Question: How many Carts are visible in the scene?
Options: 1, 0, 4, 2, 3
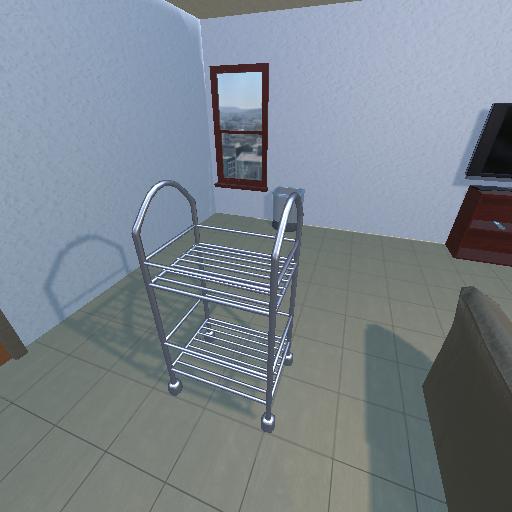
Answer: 1